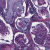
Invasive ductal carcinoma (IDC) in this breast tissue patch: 1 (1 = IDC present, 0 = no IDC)